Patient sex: F
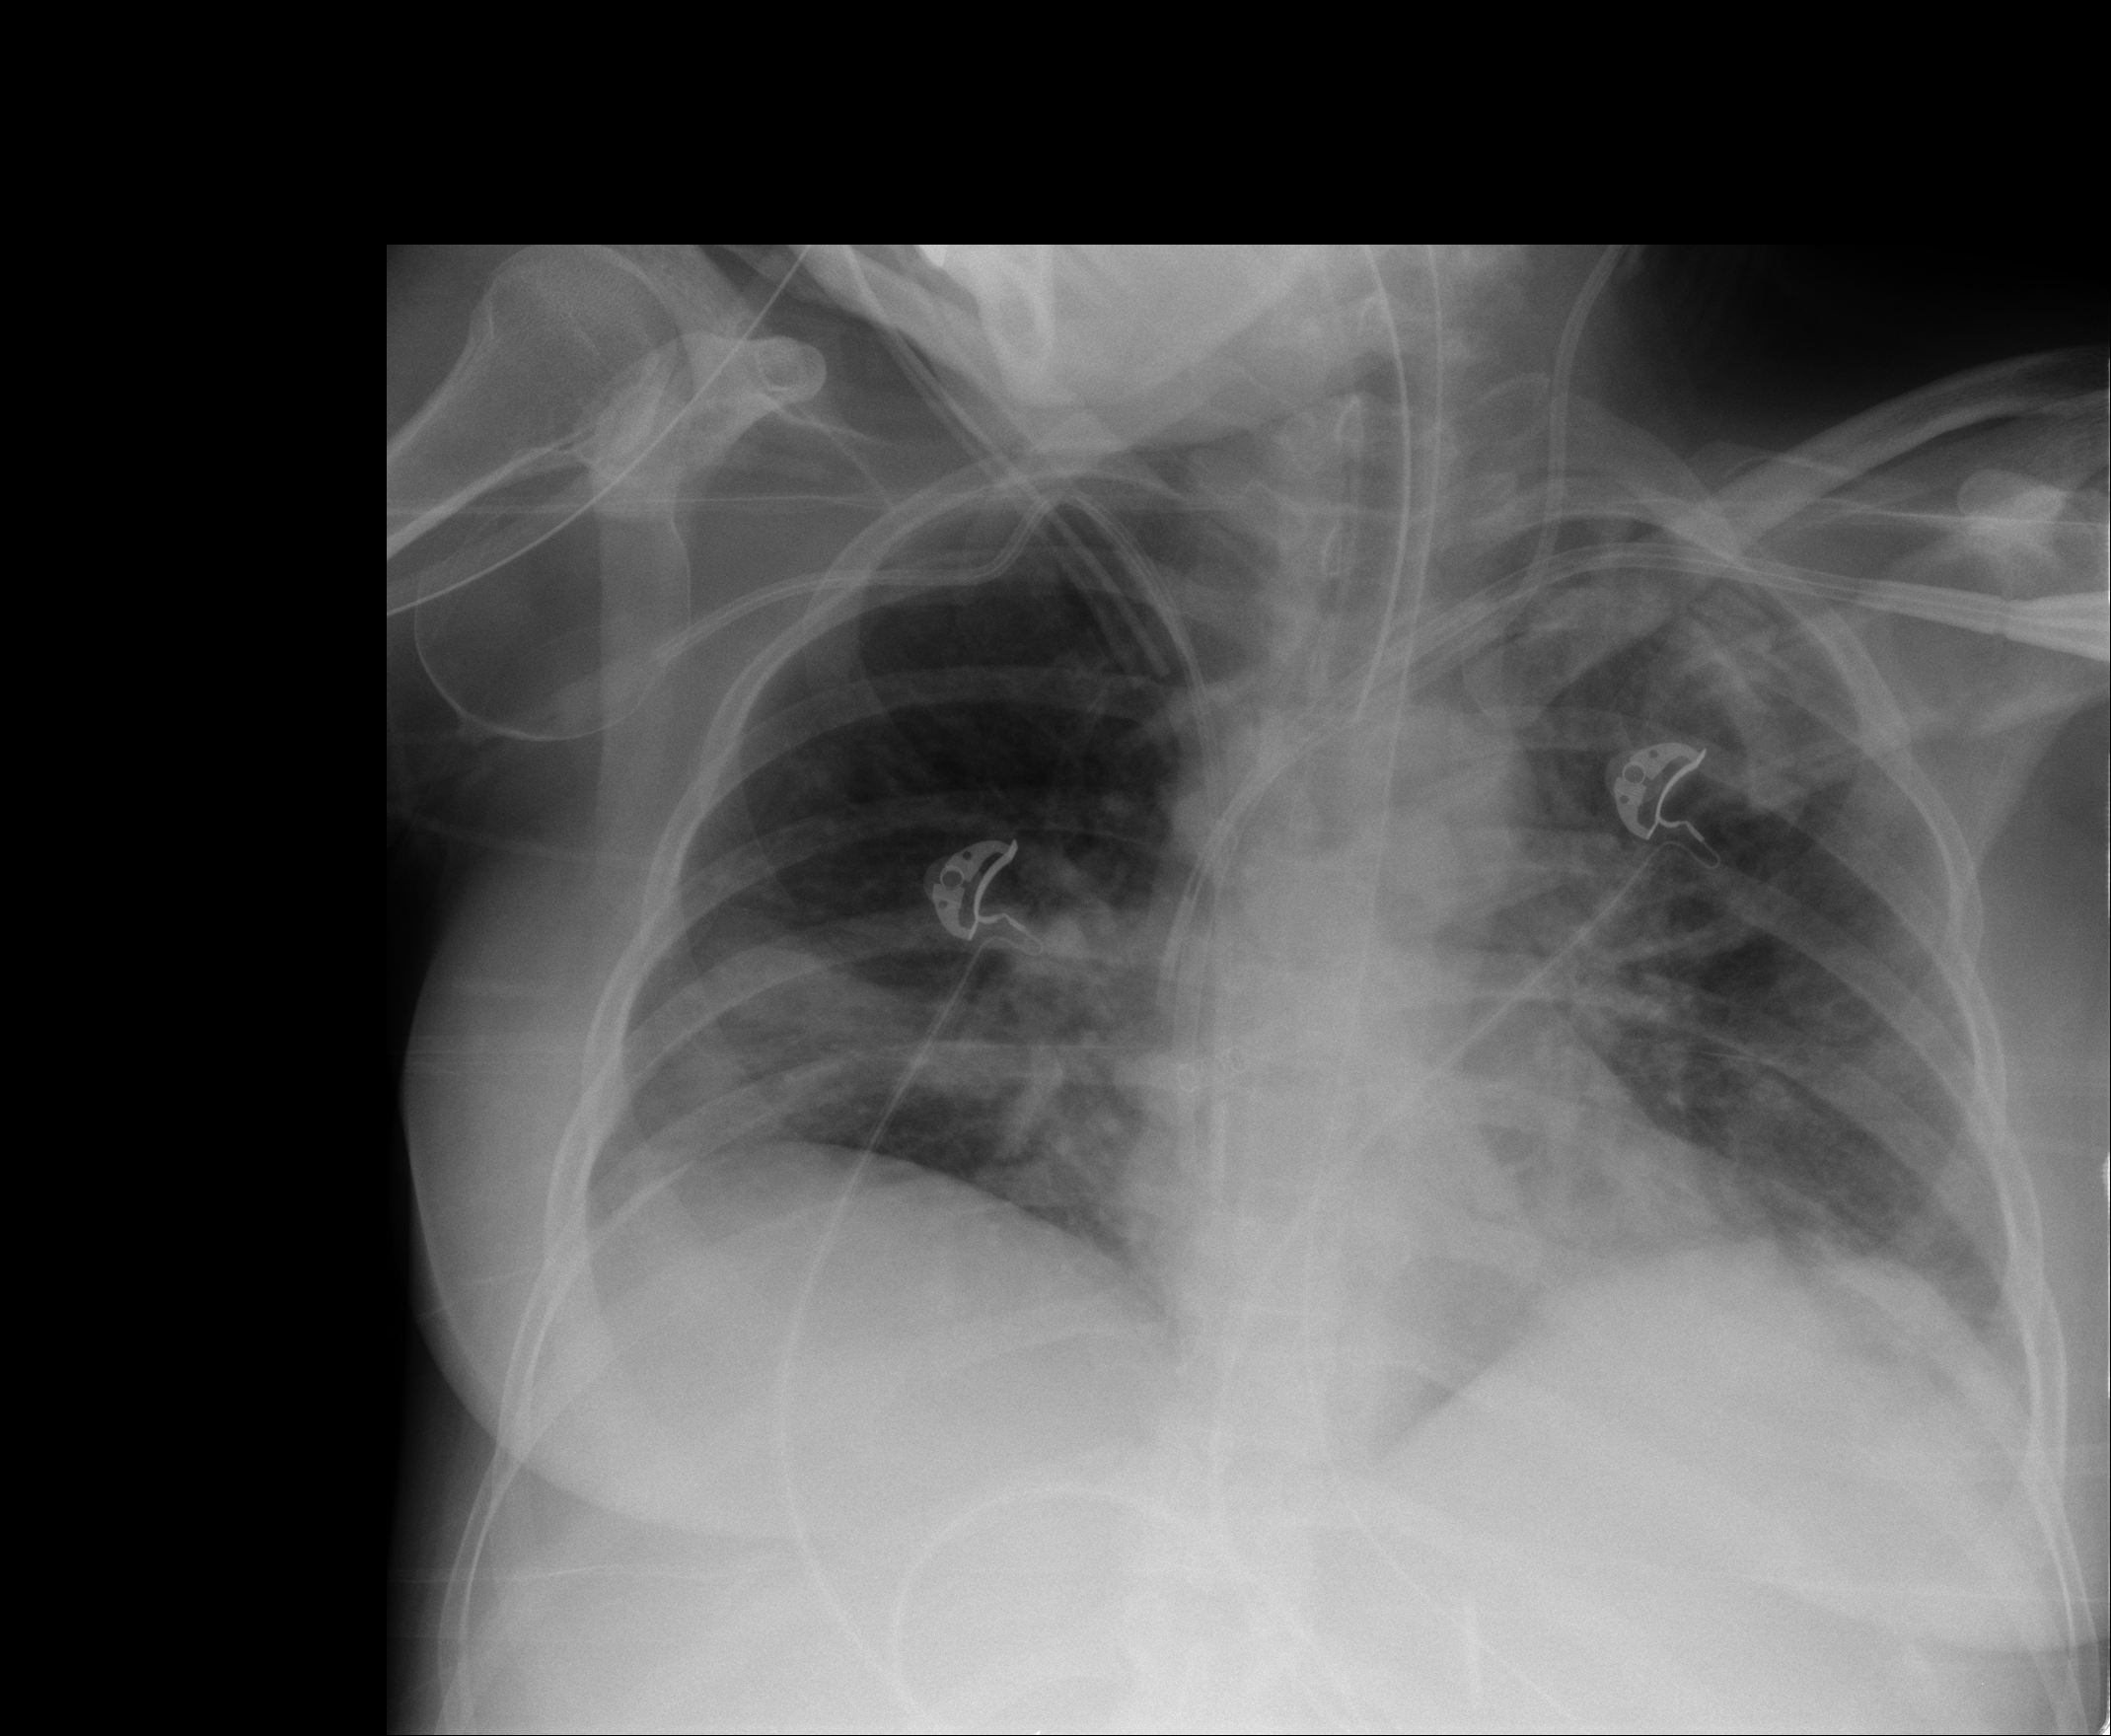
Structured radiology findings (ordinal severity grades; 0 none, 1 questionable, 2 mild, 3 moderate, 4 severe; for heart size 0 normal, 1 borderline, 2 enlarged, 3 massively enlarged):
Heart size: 0
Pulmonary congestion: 2
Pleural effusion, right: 0
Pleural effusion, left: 2
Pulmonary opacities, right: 2
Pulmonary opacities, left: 2
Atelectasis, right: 2
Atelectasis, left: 2